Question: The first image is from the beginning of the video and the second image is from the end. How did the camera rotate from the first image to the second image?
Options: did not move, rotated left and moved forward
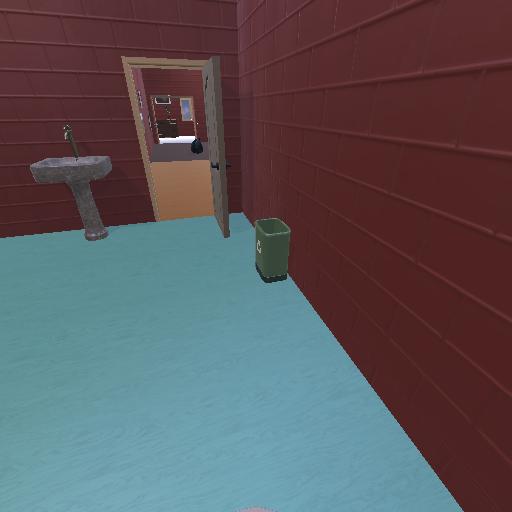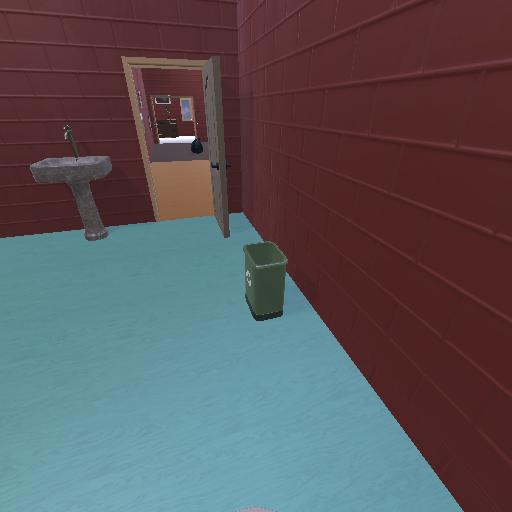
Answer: did not move